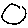
Label: circle